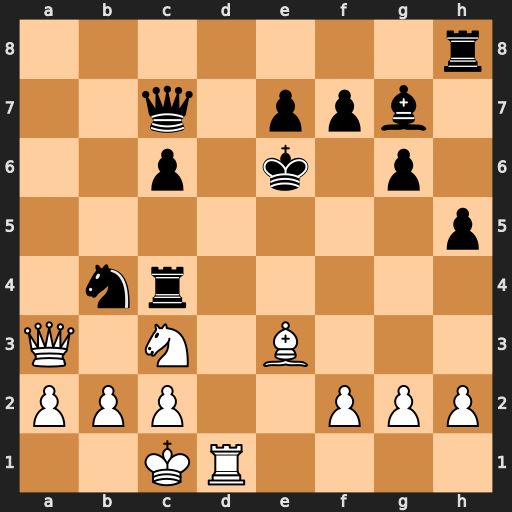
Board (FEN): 7r/2q1ppb1/2p1k1p1/7p/1nr5/Q1N1B3/PPP2PPP/2KR4
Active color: w
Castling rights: -
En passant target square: -
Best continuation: Qb3 Nd5 Qxc4